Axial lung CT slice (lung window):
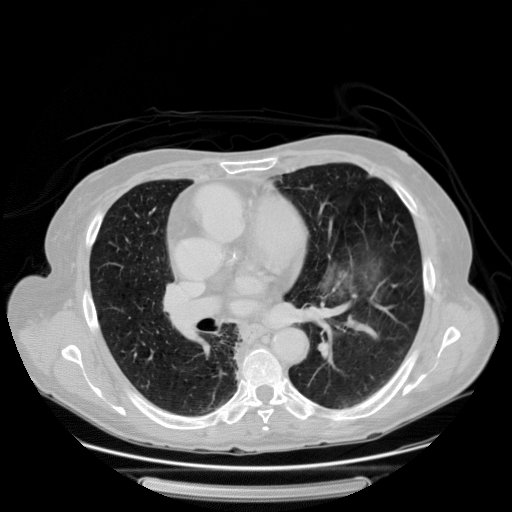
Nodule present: no